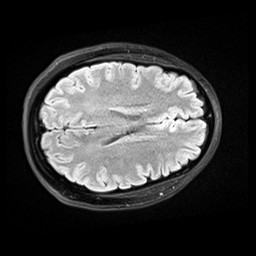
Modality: FLAIR
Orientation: axial
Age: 29
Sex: female
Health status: healthy
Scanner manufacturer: siemens
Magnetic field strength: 3 T
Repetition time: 9 s
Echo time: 0.088 s